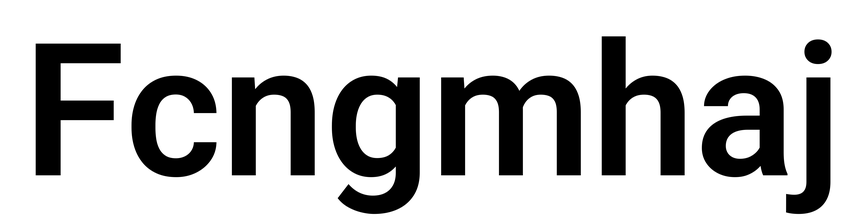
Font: Roboto_SemiBold